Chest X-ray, PA view. Patient: 37 years old, sex F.
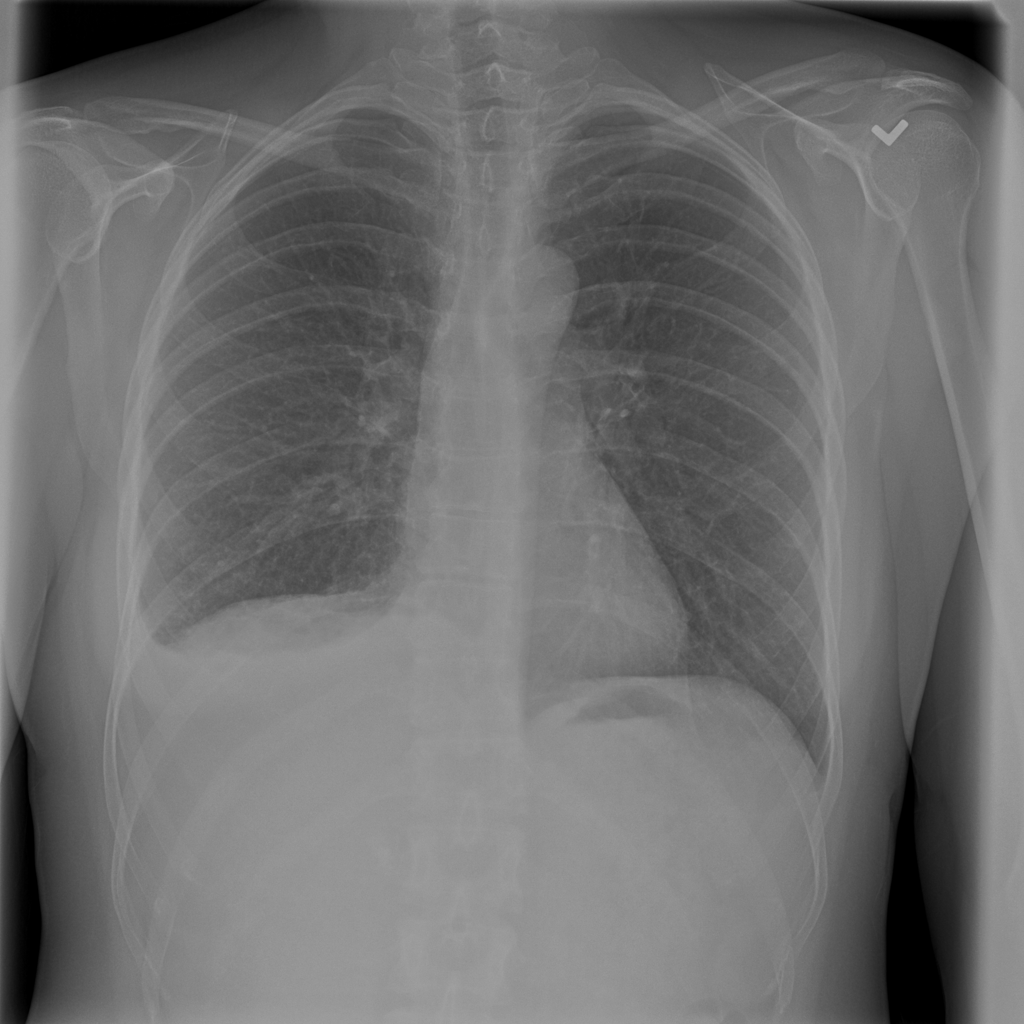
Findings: Effusion, Pneumothorax